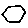
Label: hexagon